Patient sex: M
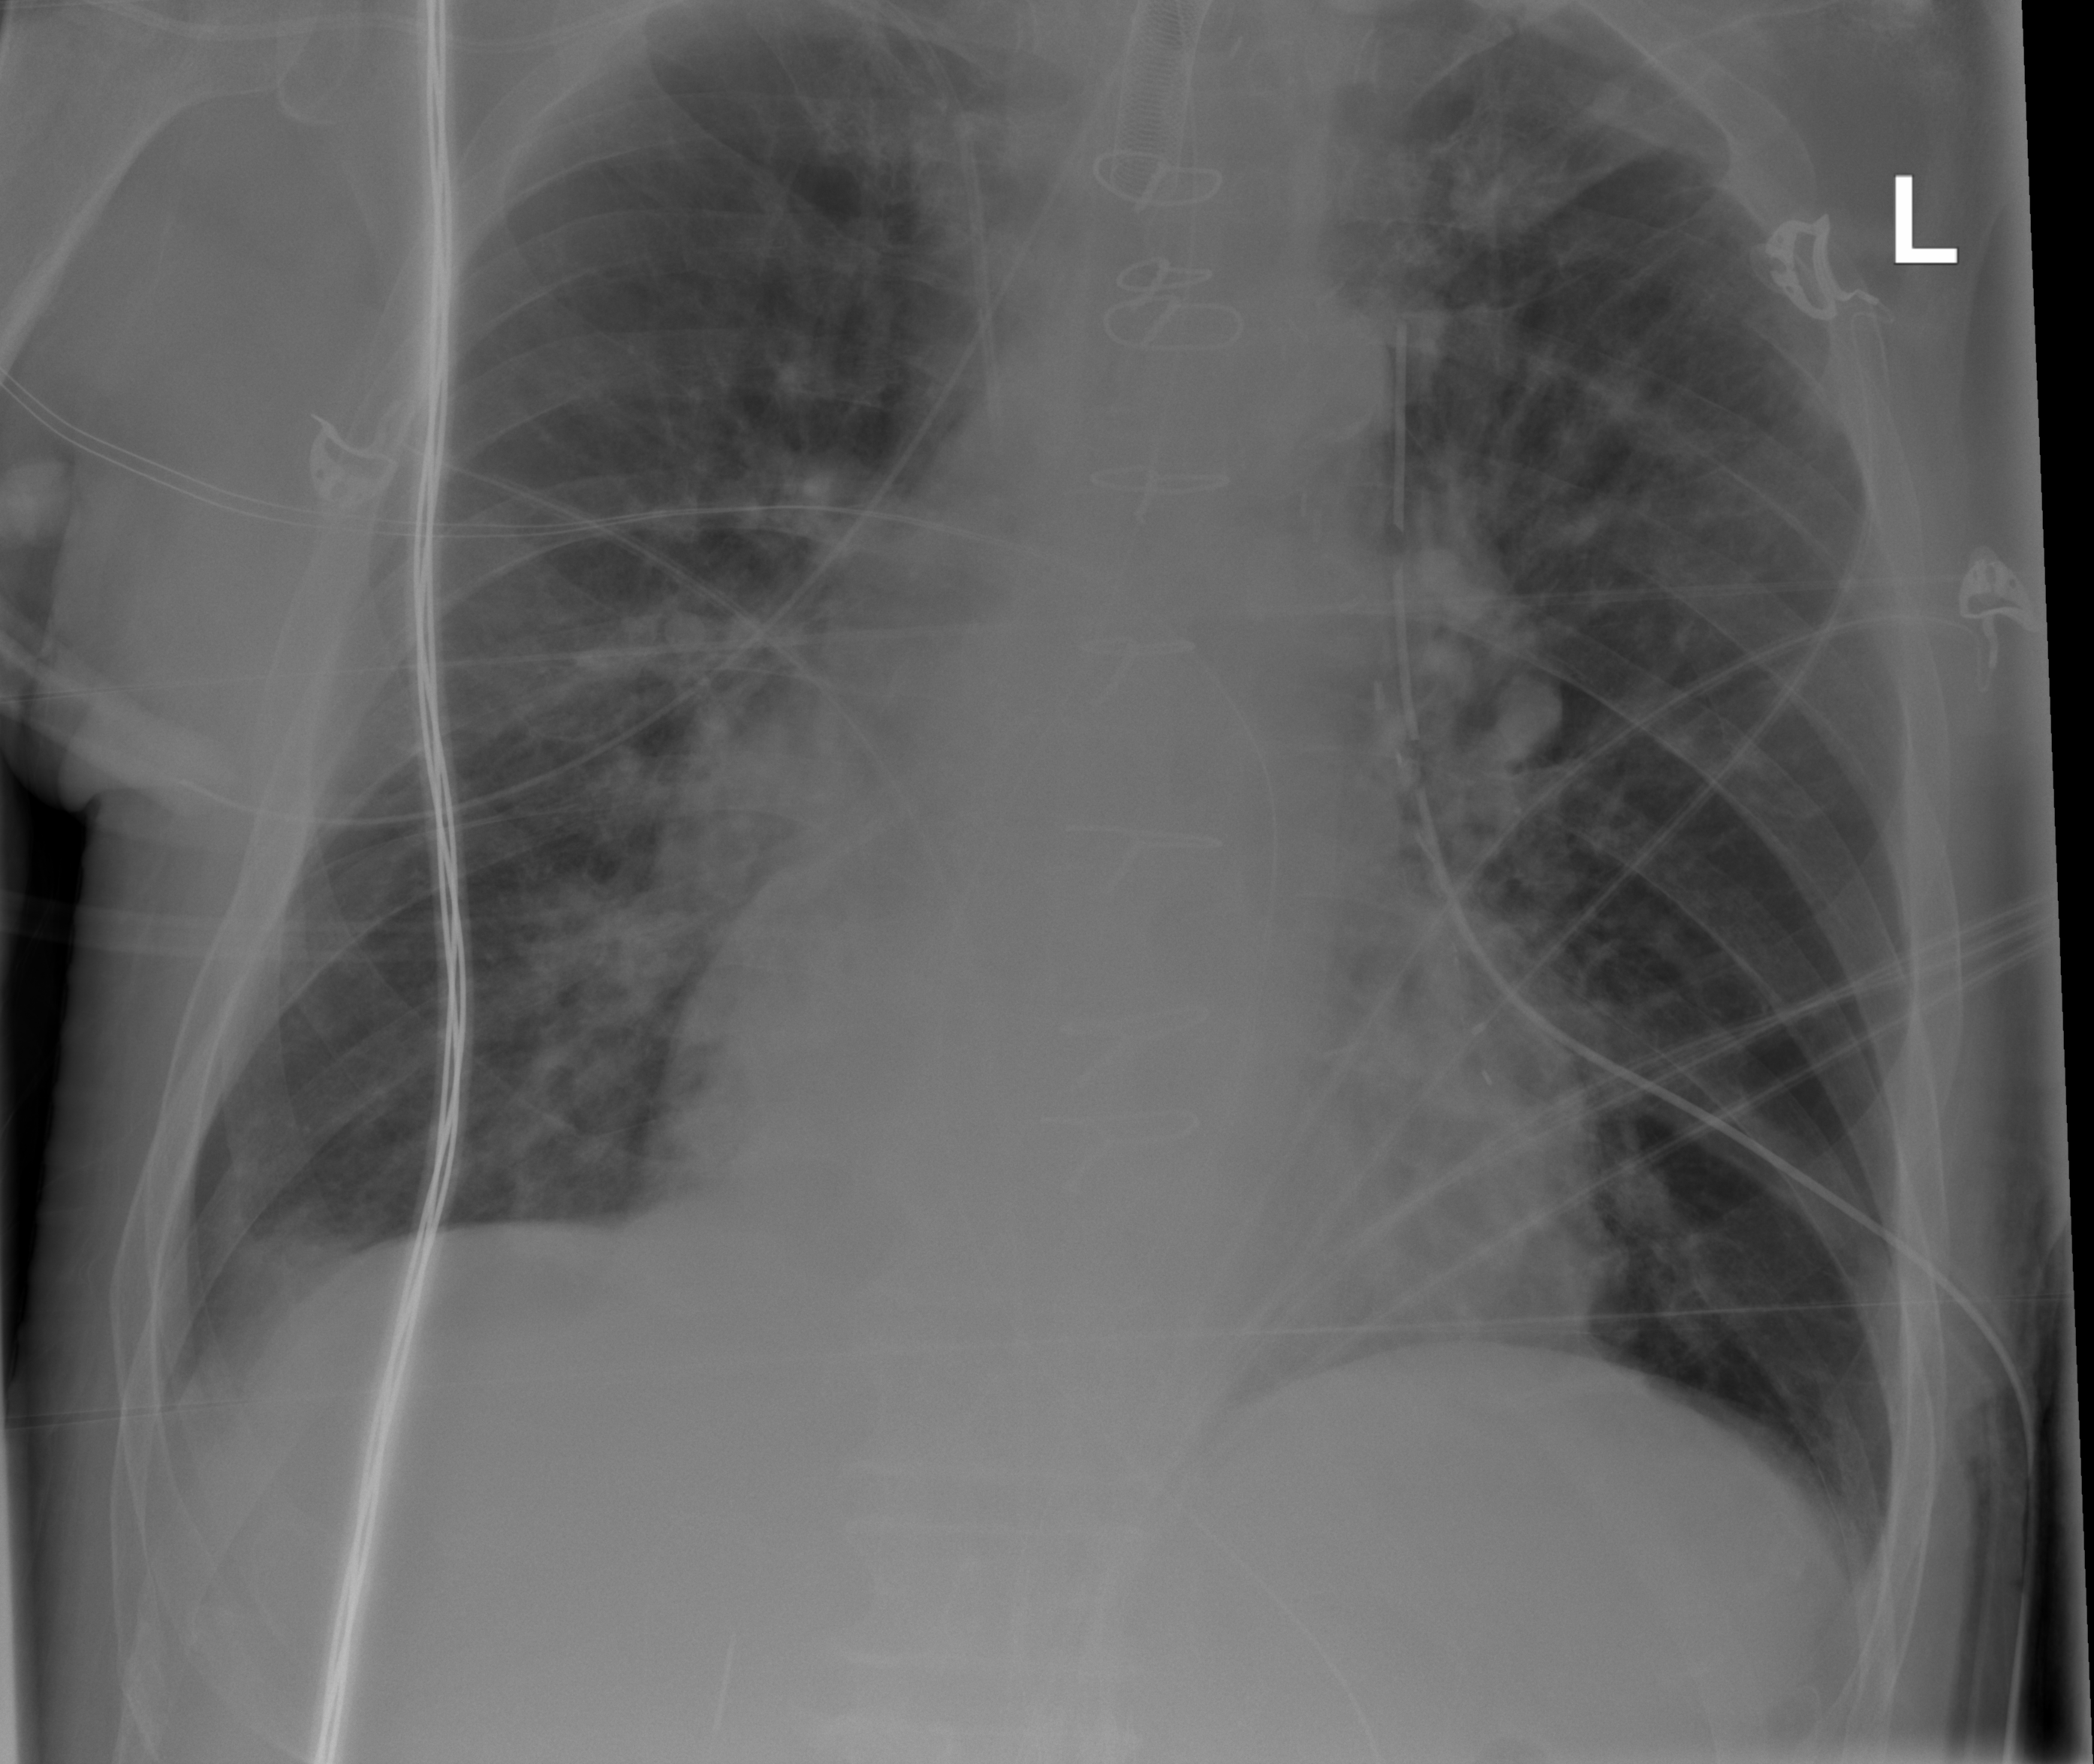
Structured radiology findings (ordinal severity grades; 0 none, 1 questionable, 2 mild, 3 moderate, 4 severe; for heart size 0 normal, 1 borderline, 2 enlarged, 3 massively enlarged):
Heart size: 2
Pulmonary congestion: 2
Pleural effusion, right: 2
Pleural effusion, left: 0
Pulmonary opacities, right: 0
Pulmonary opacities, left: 0
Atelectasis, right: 2
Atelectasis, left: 0